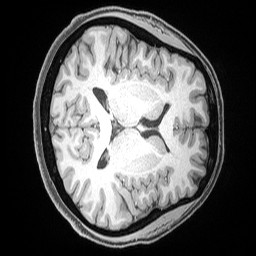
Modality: T1w
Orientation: axial
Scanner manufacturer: siemens
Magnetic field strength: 3 T
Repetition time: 2.53 s
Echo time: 0.00169 s